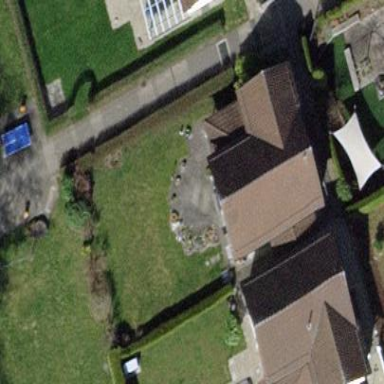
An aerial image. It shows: Semi-detached house with gabled roof.